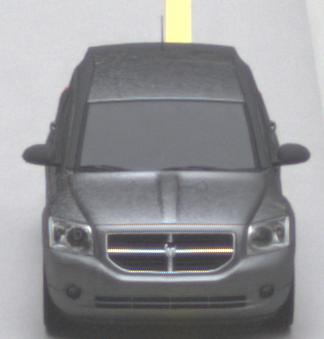
Make: Dodge
Model: Caliber 1.8
Detailed model: Caliber
Model produced from: 2006/06
Model produced until: 2009/03
Doors: 5
Color: gray
Road condition: dry road
Daytime: midday
Contrast: medium contrast